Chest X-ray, AP view. Patient: 69 years old, sex M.
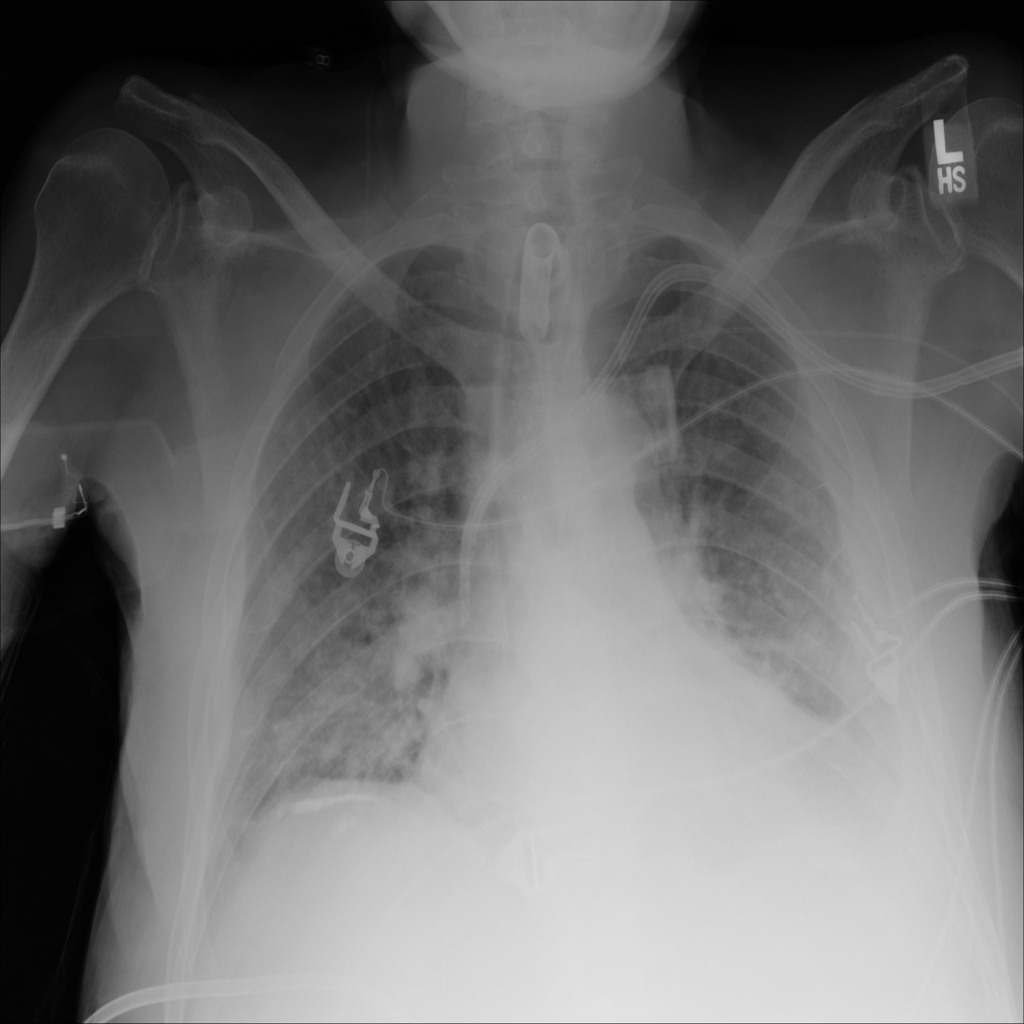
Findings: Consolidation, Effusion, Infiltration